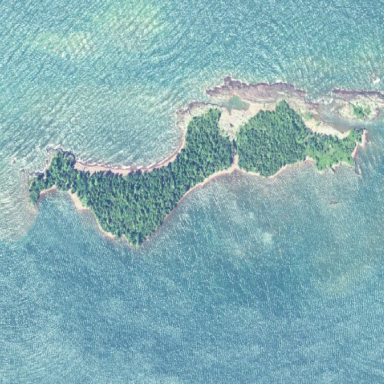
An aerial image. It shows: Islet.